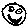
Label: smiley face